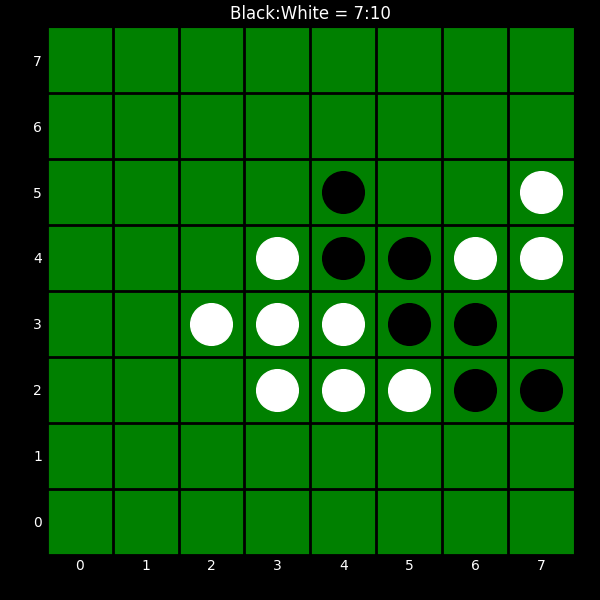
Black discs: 7
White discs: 10